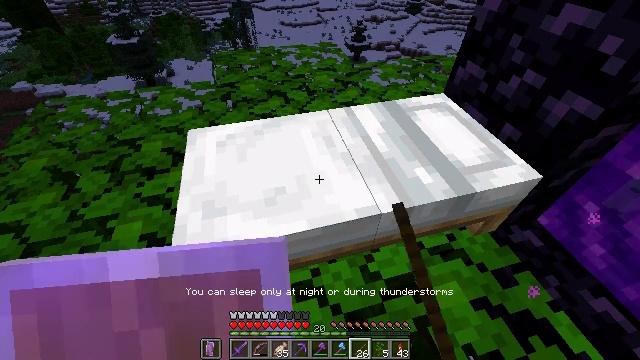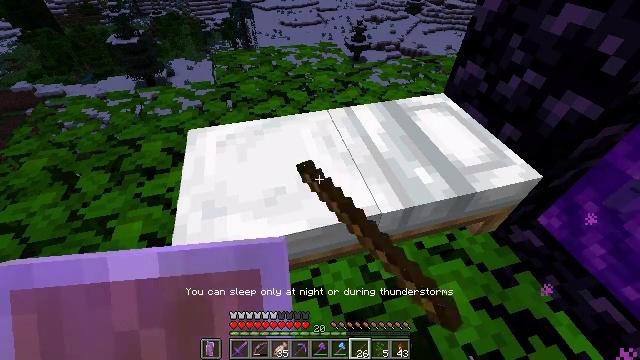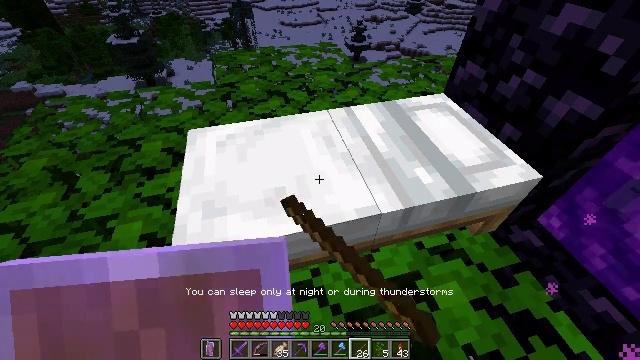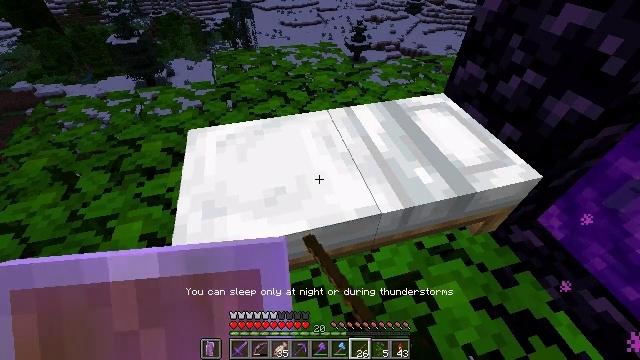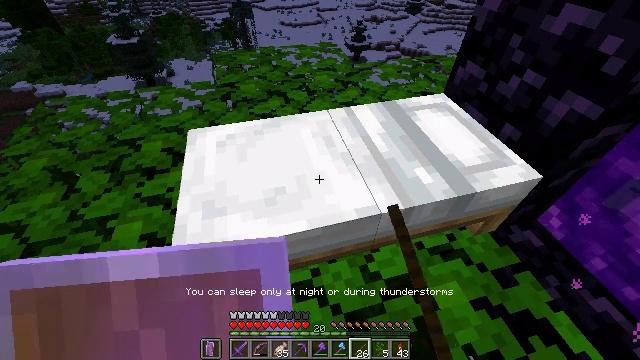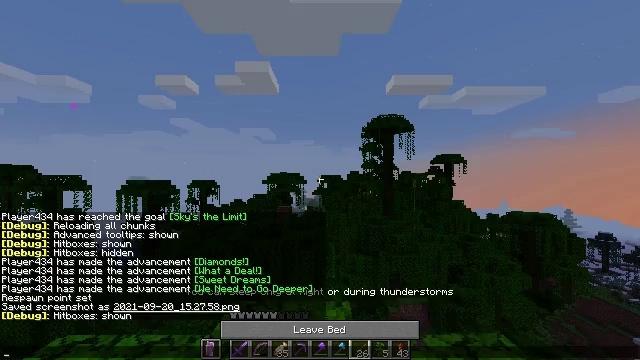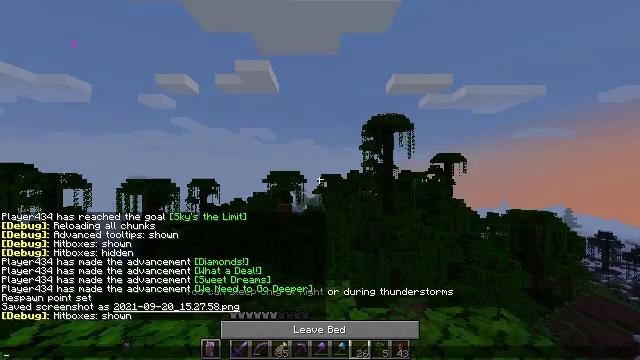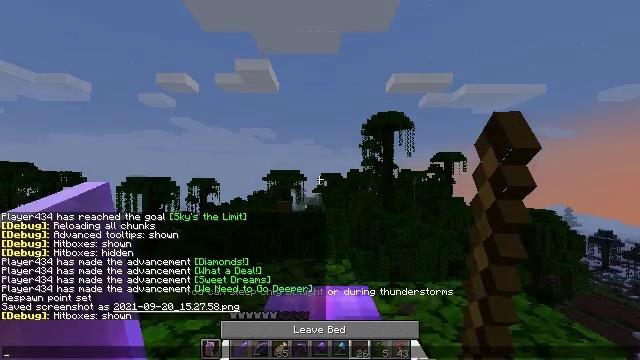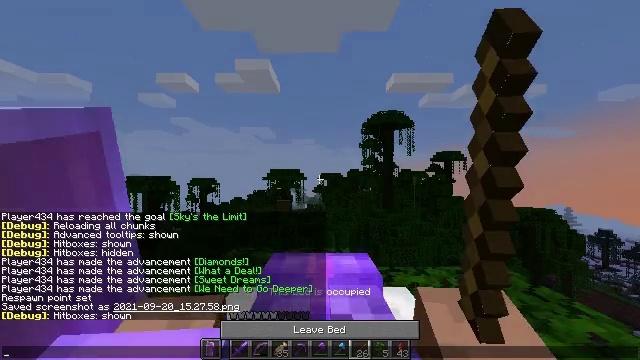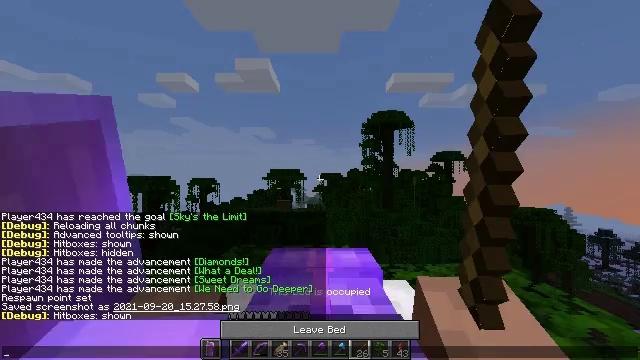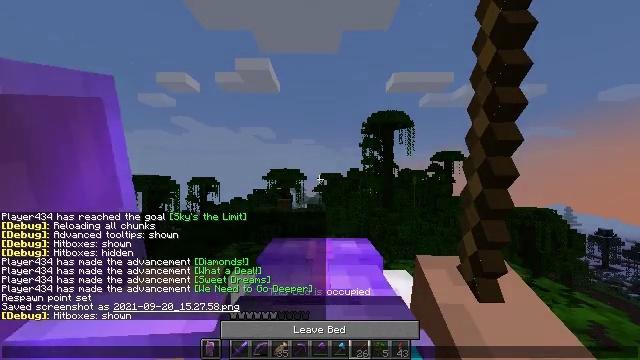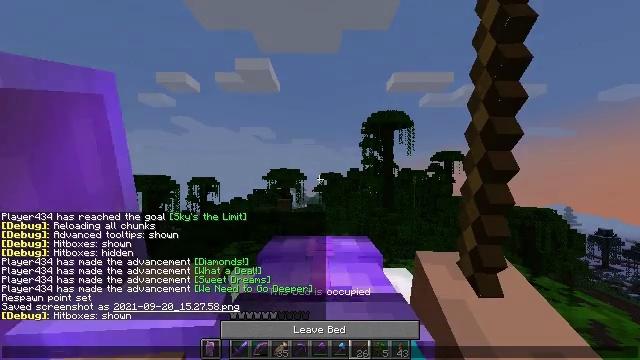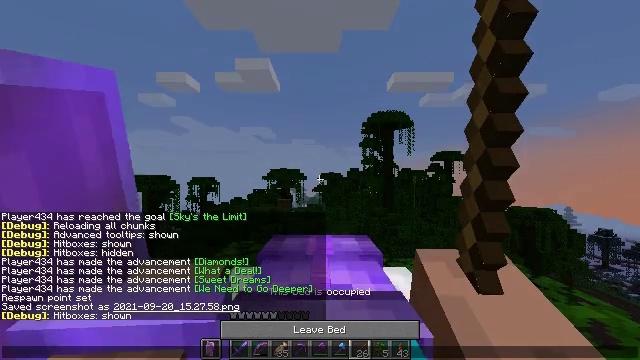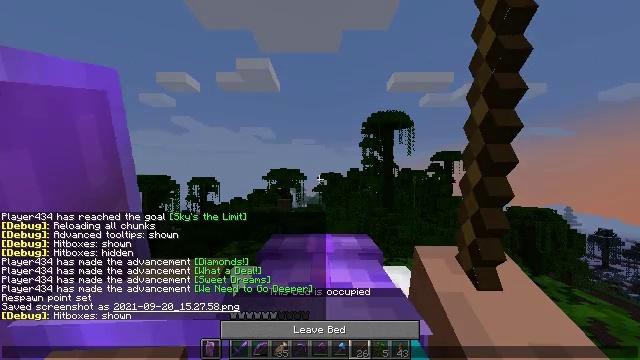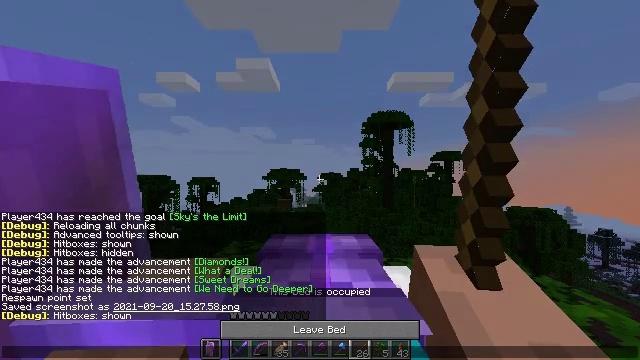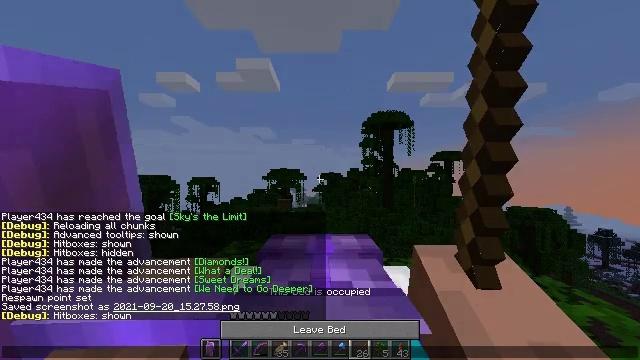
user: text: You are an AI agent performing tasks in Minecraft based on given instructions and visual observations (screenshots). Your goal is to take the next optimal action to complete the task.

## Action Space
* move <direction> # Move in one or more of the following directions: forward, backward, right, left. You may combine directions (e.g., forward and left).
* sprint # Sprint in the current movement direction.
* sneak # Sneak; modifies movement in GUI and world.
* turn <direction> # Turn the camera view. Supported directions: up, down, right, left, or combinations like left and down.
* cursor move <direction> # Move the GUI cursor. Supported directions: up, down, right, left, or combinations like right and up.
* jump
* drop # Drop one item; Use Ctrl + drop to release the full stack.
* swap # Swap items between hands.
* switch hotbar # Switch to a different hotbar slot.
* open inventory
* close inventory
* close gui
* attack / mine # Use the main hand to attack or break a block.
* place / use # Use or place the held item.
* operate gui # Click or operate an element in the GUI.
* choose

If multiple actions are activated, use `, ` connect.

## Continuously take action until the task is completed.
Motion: motion action
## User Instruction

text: Mine oak leaves.
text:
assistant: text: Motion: use / place
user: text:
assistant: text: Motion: use / place
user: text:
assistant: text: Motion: use / place
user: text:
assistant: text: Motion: use / place
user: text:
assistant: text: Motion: use / place
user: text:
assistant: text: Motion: choose, open gui
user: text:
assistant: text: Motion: choose
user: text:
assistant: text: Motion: choose
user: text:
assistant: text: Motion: choose
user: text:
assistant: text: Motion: choose
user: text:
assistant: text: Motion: choose
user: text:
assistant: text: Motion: choose
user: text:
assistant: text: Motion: choose
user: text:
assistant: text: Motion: choose
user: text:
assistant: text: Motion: choose
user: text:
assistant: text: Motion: choose
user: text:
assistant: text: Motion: choose
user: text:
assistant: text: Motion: choose
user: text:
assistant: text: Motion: no_op
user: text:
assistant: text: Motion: no_op
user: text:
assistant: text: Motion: no_op
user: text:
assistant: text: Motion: no_op
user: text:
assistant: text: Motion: no_op
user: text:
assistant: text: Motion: no_op
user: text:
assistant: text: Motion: no_op
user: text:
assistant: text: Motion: no_op
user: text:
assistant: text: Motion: no_op
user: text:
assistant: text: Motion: no_op
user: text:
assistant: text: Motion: no_op
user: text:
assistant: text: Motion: no_op